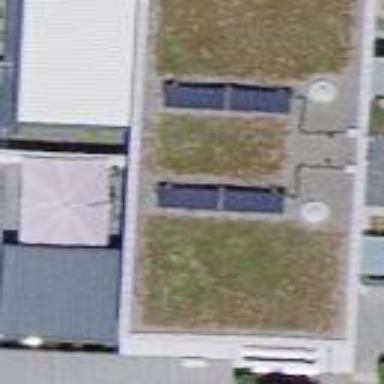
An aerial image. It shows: Flat roof terrace building.